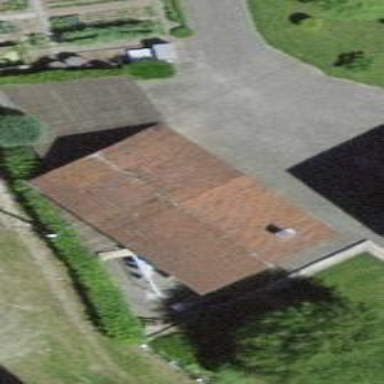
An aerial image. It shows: Shed building.